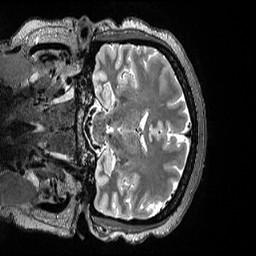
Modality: T2w
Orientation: coronal
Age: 40
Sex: female
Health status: healthy
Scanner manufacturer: siemens
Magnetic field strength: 3 T
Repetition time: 3.2 s
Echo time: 0.563 s